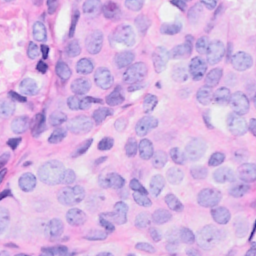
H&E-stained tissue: Breast